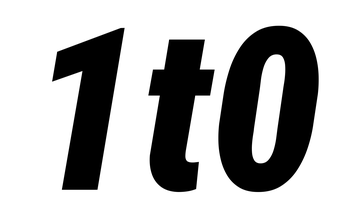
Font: Roboto-Italic_Condensed_Black_Italic